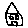
Label: house